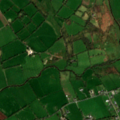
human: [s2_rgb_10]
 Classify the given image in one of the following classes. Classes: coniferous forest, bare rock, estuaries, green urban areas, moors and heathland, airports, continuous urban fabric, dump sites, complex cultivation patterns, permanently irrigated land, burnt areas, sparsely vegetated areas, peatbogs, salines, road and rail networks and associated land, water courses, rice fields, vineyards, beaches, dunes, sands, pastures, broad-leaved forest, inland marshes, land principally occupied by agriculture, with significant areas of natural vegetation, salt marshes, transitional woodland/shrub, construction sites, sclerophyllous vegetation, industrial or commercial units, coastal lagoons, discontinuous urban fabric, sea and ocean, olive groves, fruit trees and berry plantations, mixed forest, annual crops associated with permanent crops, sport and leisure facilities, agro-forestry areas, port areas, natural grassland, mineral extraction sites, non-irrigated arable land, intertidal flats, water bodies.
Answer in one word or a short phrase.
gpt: pastures